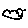
Label: cloud